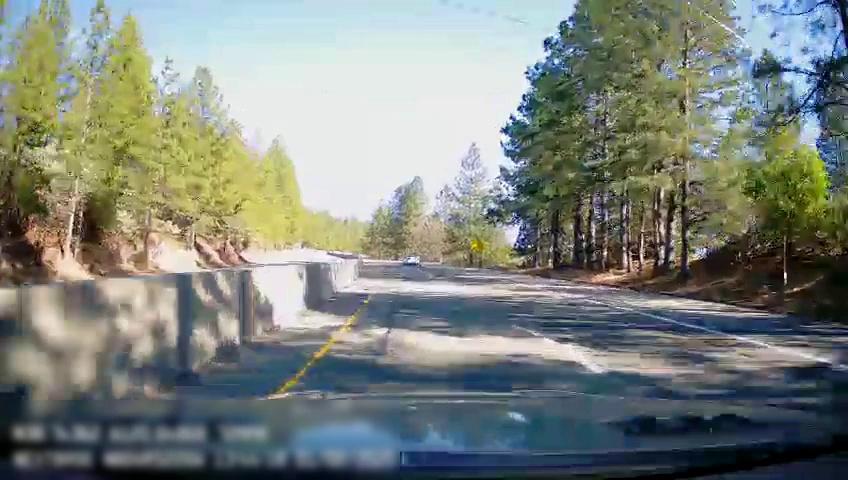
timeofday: Day
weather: Sunny
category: Drivable Space
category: Drivable Space
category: Vehicles | Car
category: Lanes | Alternate Lane
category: Lanes | Current Lane
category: Lanes | Alternate Lane
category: Traffic | Signs